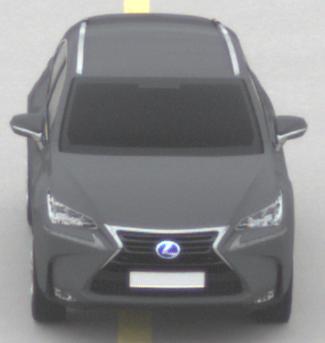
Make: Lexus
Model: NX 300h
Detailed model: NX (AZ1)
Model produced from: 2017/11
Model produced until: 2018/08
Doors: 5
Color: gray
Road condition: dry road
Daytime: midday
Contrast: low contrast